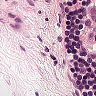
Metastatic tissue present: no